Question: I'm having a bit of a problem while updating my old iOS applications. I have seen other threads where developers suggest I just need to enable "Use Auto Layout" and "Use Size Classes". I did that and updated the storyboard, but the application still appears blown out on iPhone 6 while testing, along with the keyboard.

Am I missing something or doing something wrong?
Thanks.
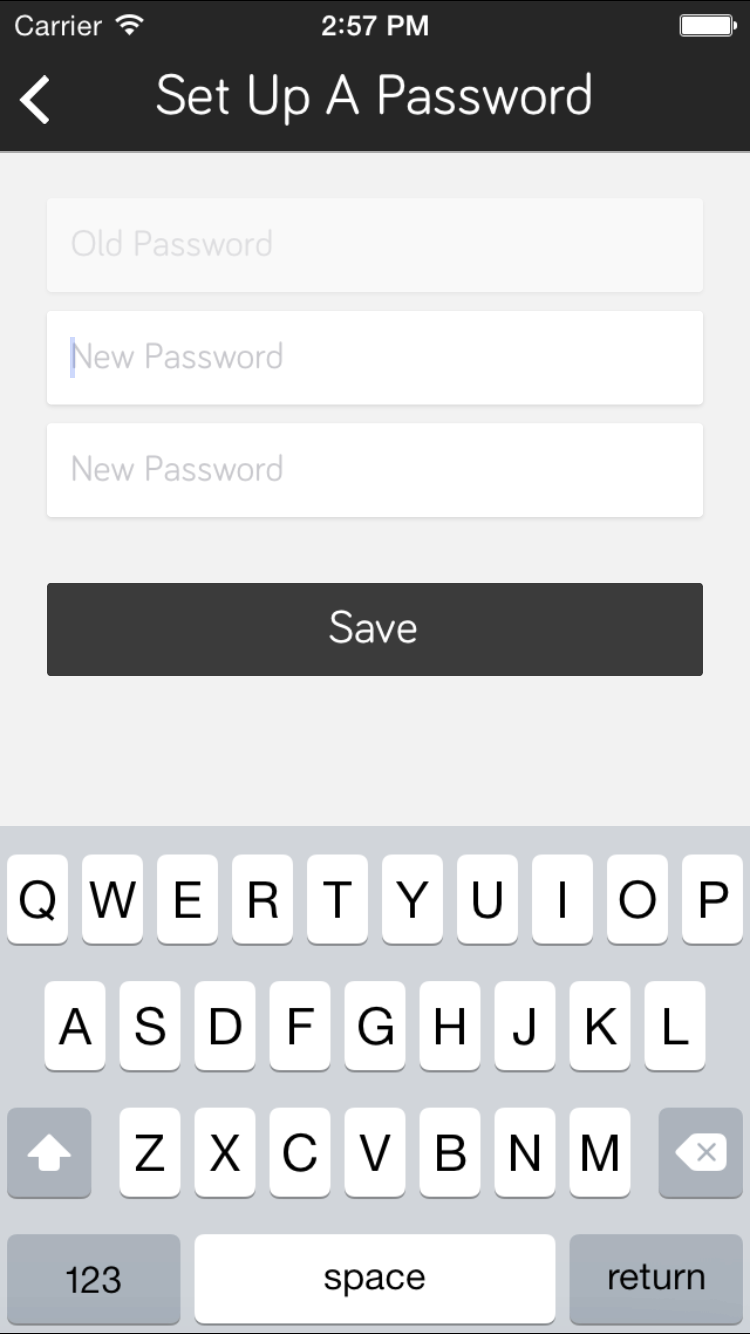
Answer: Do you have a correctly sized launch screen in your app bundle?